Question: I have a custom python script that depends on 'MinimalModbus' and the 'pySerial' library. I am trying to deploy it to a router which runs a python interpreter.
'MinimalModbus' is just a single .py file which is trivial to deploy. However, the 'pySerial' library appears to be much more robust. It looks like several python files that work together to "automatically select the appropriate backend".
Does one have to "install" 'pySerial' in order to use it? Or is there some way to extract just the pertinent files/dependencies for a given OS?
I don't know what all is performed when you run pySerial's setup.py (e.g. files copied?). I don't know if it will work for this particular type of deployment. I was hoping to just include specific files.
Any help will be appreciated.
We are using Python version 2.6.
I basically took the "installed" files from the /site-packages/serial folder on my development box and uploaded them to the device. This got me a bit further; however, I am now getting the following error:

Line ~273 of serialposix.py , it's calling:
'''
self.fd = os.open(self.portstr, os.O_RDWR|os.O_NOCTTY|os.O_NONBLOCK)
'''
Why would it not be able to find the 'os.open' routine?
:
Further simplifying the problem, my script now consists of something as simple as the following, and it still fails with the same error:
'''
import os
serfd = os.open("/com/0", os.O_RDWR | os.O_NONBLOCK)
'''
Under <URL>, they make the following comment about the os module:
In addition, both of their sample applications use the os.open routine for serial communication.
I would have expected to maybe see an error such as: OSError: [Errno 2] No such file or directory: '/com/0', but this is not the case. Python can't even locate the os.open routine.
'def open(...)'
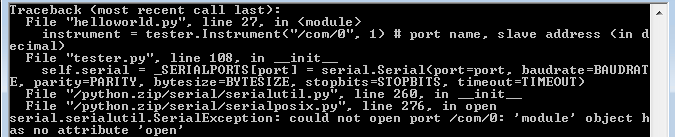
Answer: After opening a support case with the manufacturer of this router, it turns out that the 'os.open' function is not supported on this device. However, the device does support 'io.open' which I believe is similar. More importantly, I learned that the manufacturer provides their own "pyserial" implementation specifically designed to work on the device's operating system. Internally, it looks like they've switched out the calls to use 'io.open' equivalent.